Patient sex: F
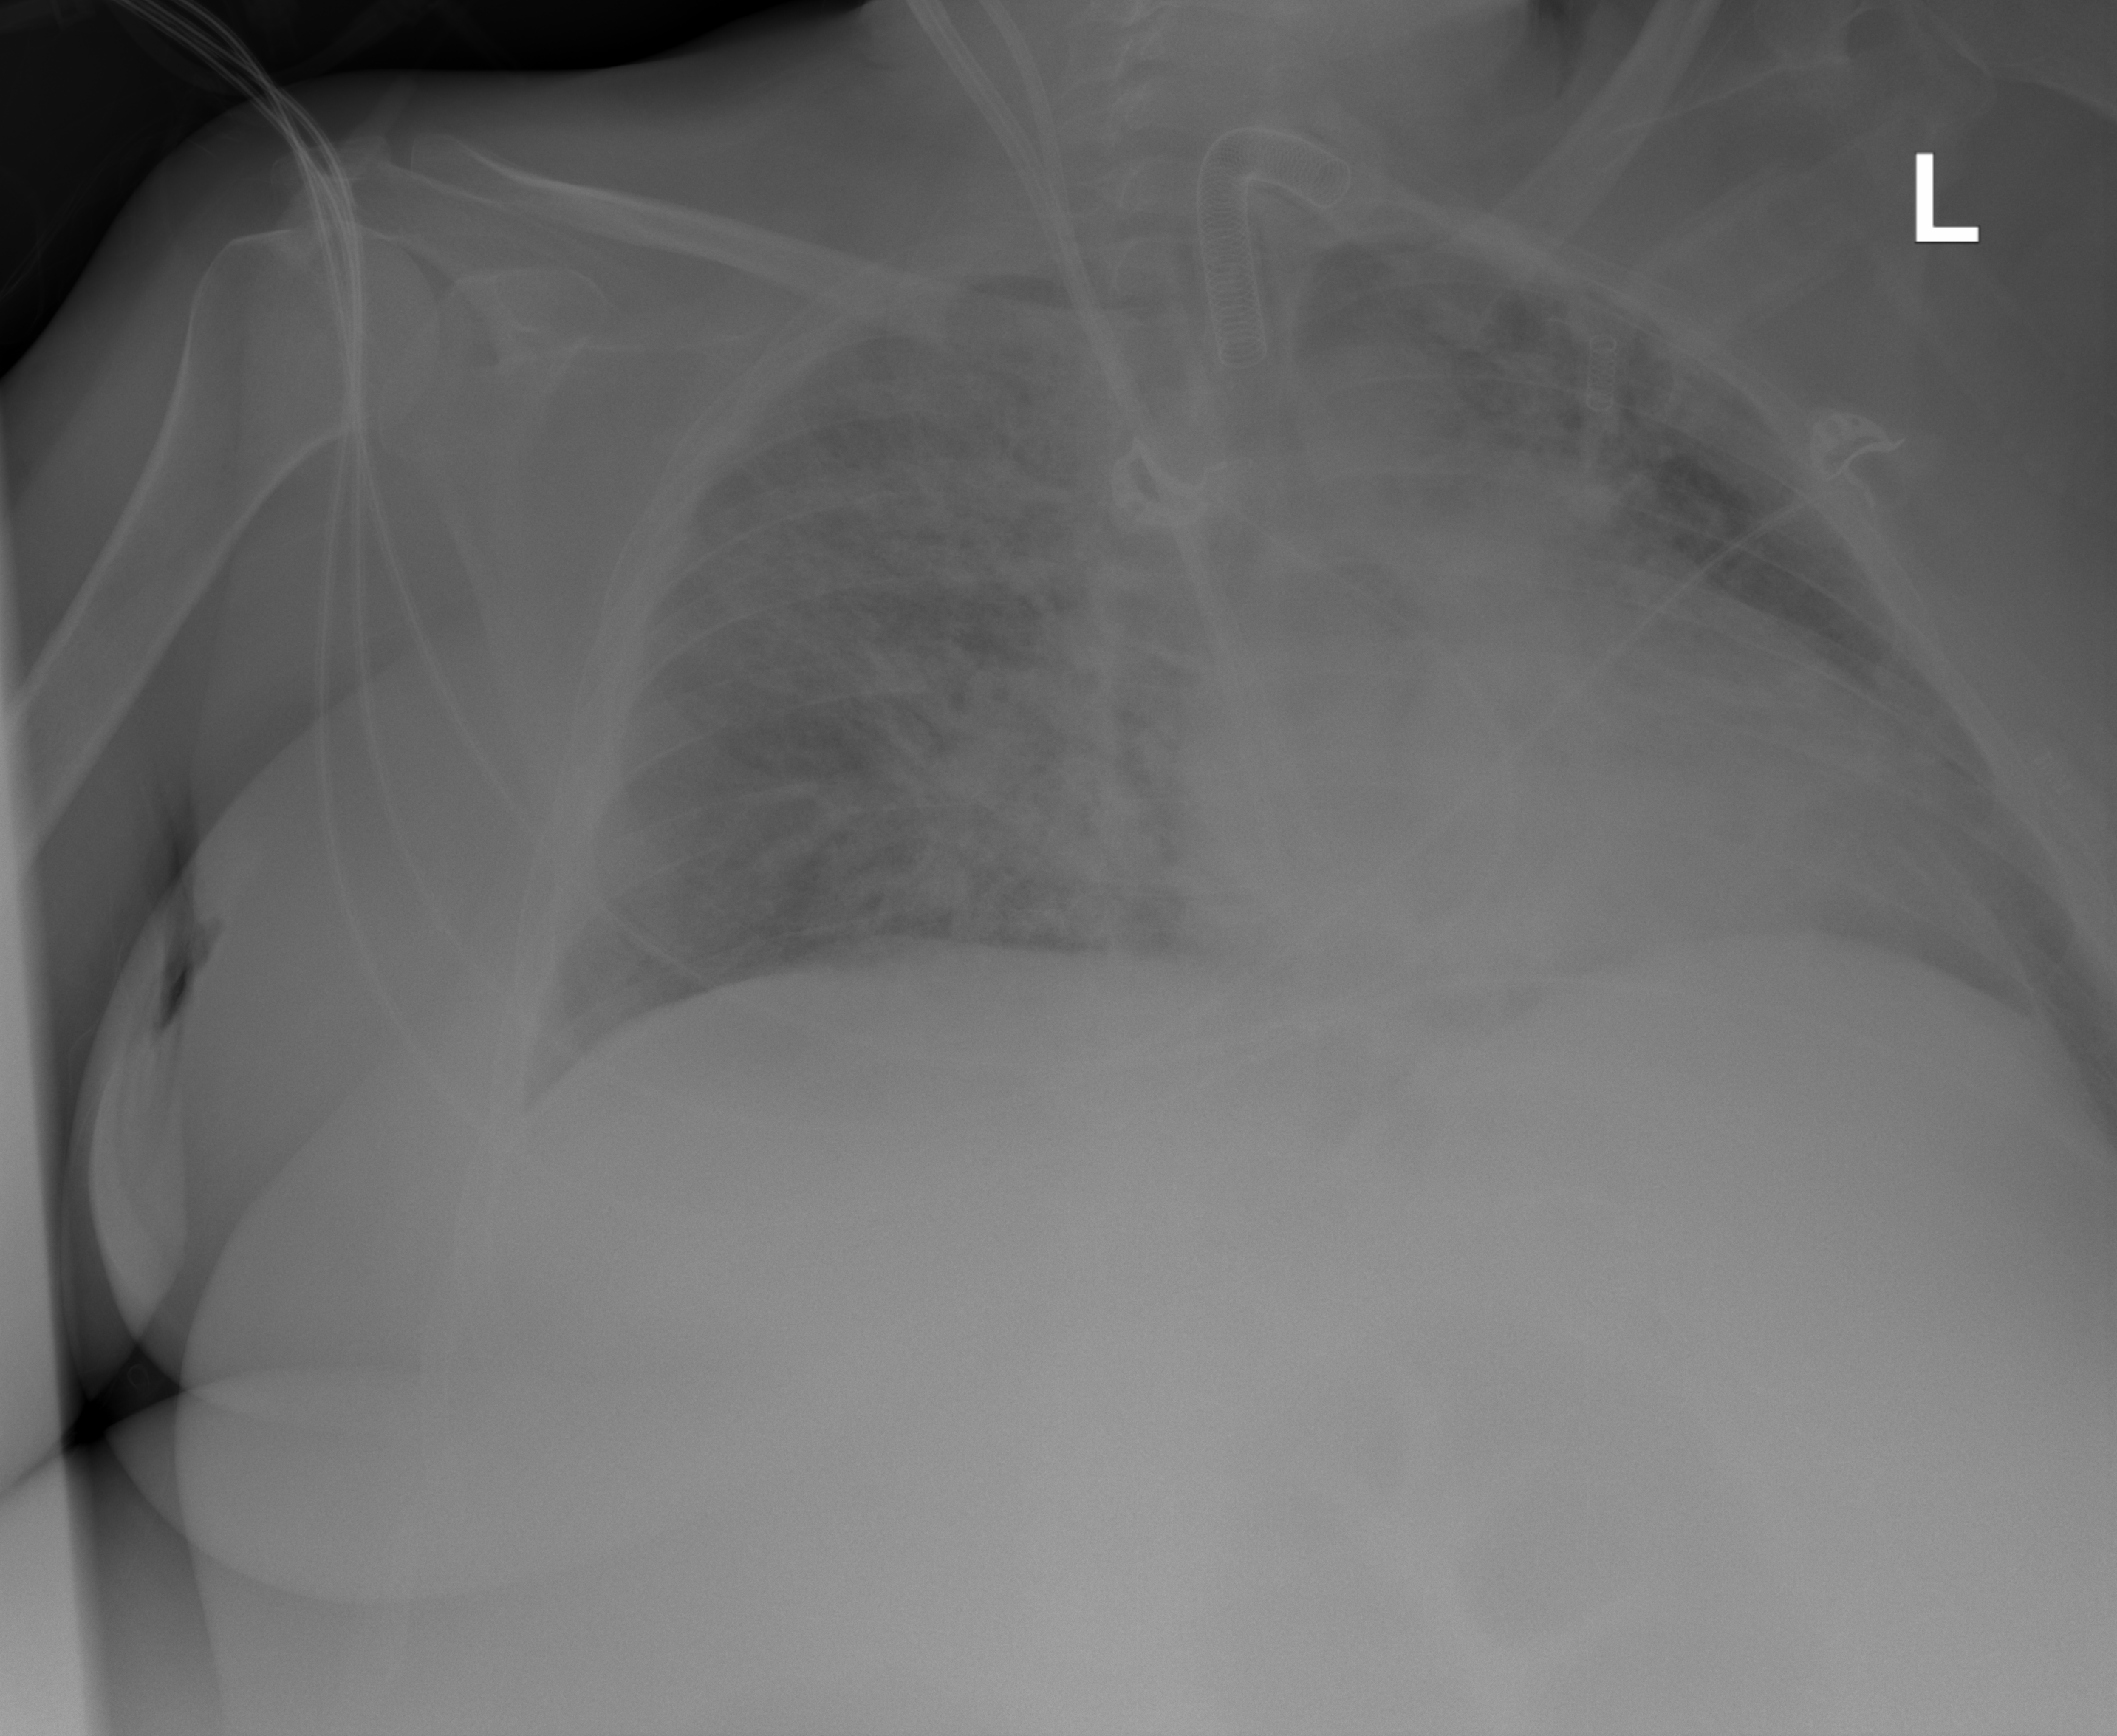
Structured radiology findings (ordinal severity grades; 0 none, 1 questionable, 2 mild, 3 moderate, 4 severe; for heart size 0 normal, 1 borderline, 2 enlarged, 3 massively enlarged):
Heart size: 1
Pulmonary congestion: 1
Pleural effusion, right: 0
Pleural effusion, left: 0
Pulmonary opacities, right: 3
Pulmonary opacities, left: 3
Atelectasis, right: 2
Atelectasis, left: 2